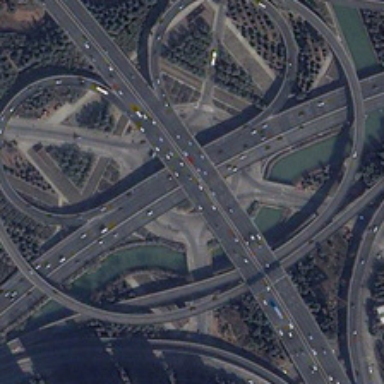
Many green trees are near a viaduct with many cars .